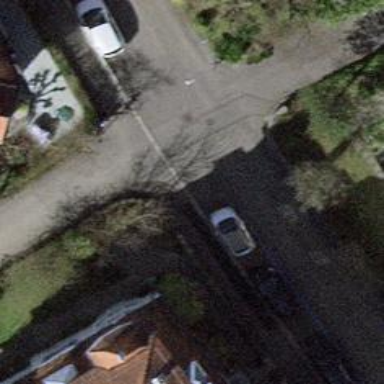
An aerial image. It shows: Unmarked crossing with traffic calming table on the road.